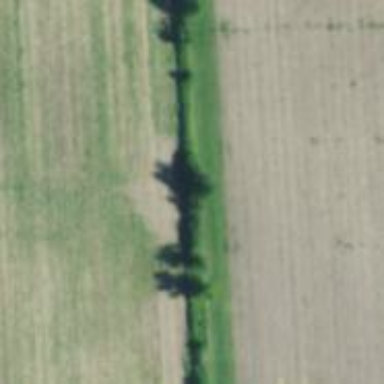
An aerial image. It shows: Row of trees in natural setting.